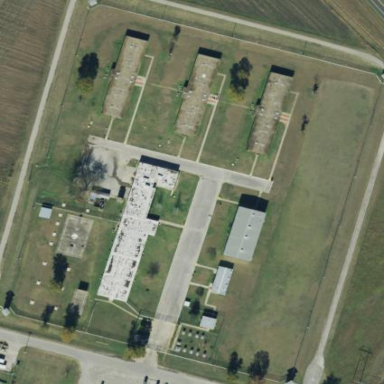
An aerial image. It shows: Prison with surrounding fence.